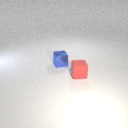
small red rubber cube to the right of small blue metal cube